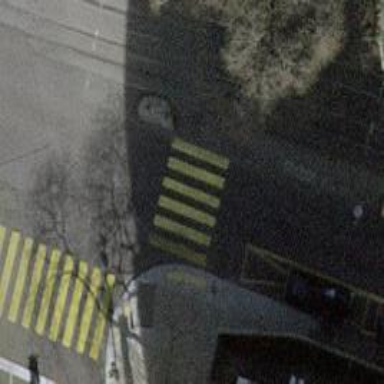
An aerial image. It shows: Crossing with traffic signals.